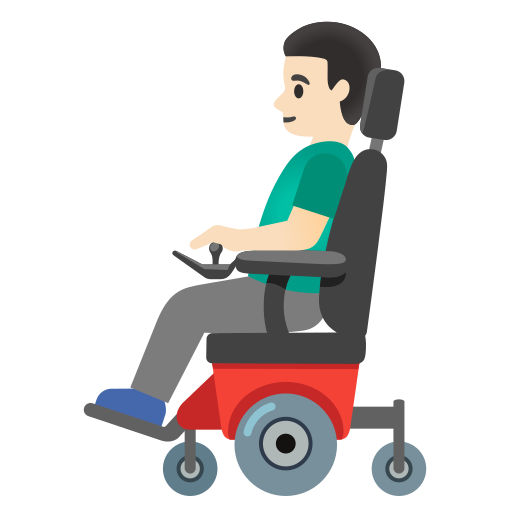
Emoji: 👨🏻‍🦼